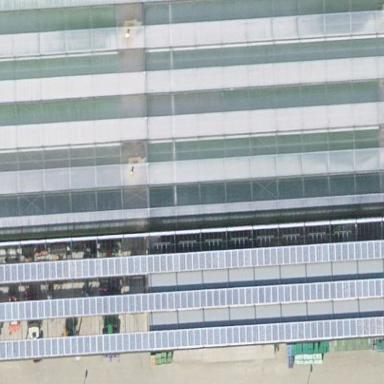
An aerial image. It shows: Greenhouse.